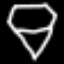
Label: diamond